Aerial crown-view tile of a tropical tree (Barro Colorado Island, Panama), acquired 20241014:
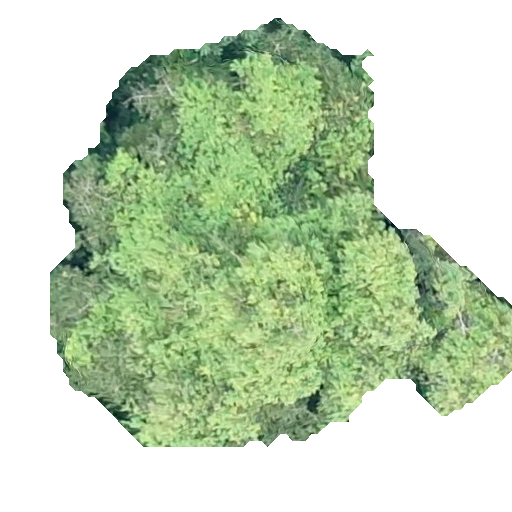
Species: Virola surinamensis
GBIF accepted scientific name: Virola surinamensis
Crown area: 205.287 m²